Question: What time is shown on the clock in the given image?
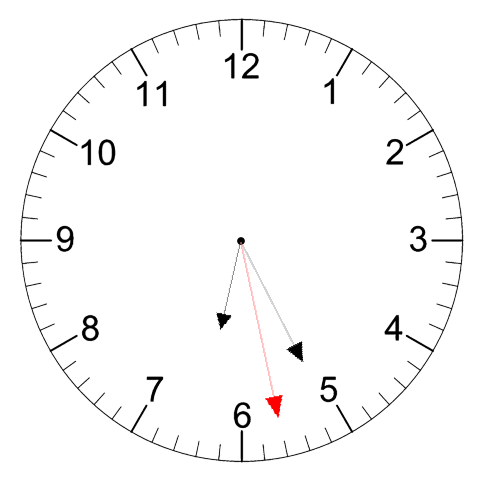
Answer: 06:25:28